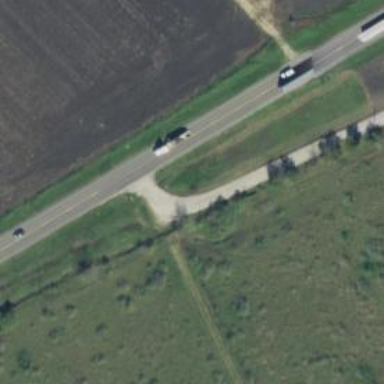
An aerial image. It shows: Asphalt road classified as primary highway.